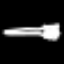
Label: fork